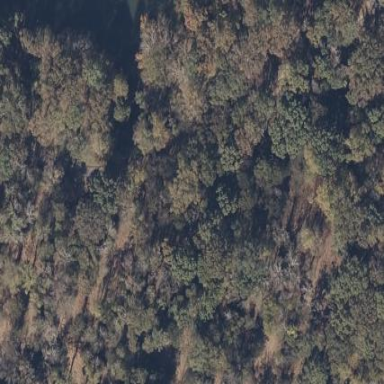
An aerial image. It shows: Serene woodland landscape.